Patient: sex M, age 34
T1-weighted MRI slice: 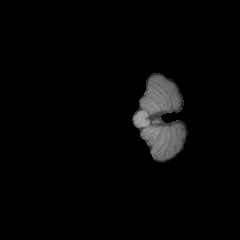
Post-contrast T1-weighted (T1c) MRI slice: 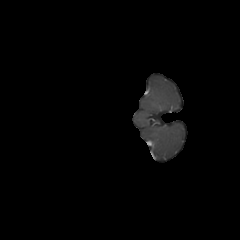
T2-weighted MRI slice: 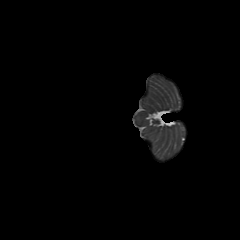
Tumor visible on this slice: no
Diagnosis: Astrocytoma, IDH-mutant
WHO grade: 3